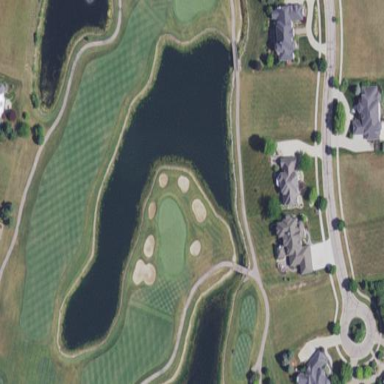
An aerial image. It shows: Grassy area designated as golf fairway.